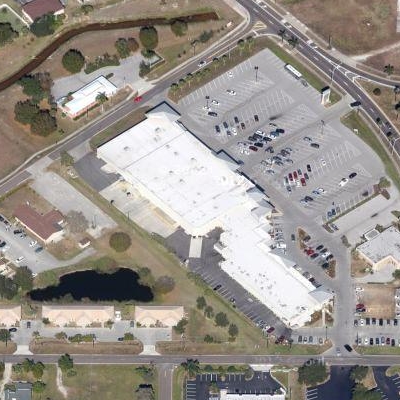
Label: cIndustry